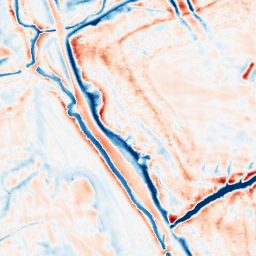
Category: edge_preserving
Decomposition family: bilateral
Decomposition parameters: d: 21
sigma_color: 50
sigma_space: 25
Upsampling method: sinc_hamming
Upsampling parameters: scale: 8
kernel_size: 16
Upsampling scale: 8